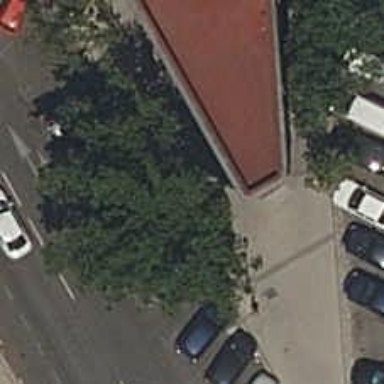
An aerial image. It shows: Bicycle parking area with stands.